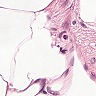
Metastatic tissue present: no